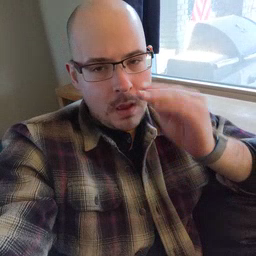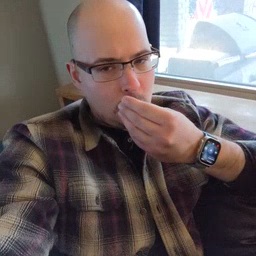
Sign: flower